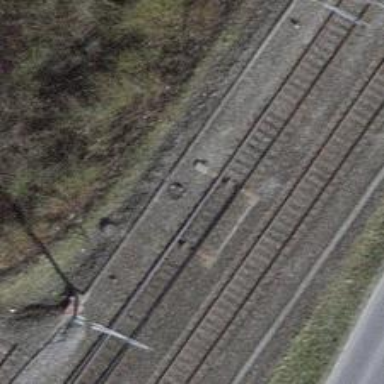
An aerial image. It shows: Railway switch.